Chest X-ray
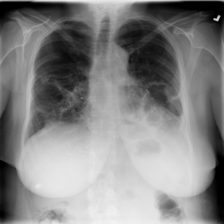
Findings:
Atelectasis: negative
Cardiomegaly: negative
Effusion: negative
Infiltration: negative
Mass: negative
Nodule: negative
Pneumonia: negative
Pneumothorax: negative
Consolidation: negative
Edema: negative
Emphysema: negative
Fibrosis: negative
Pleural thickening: negative
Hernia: negative